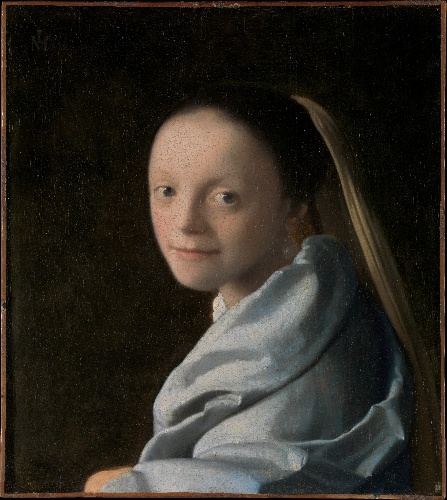
Title: Study of a Young Woman
Artist: Johannes Vermeer
Artist bio: Dutch, Delft 1632–1675 Delft
Date: ca. 1665–67
Object type: Painting
Classification: Paintings
Medium: Oil on canvas
Dimensions: 17 1/2 x 15 3/4 in. (44.5 x 40 cm)
Department: European Paintings
Credit line: Gift of Mr. and Mrs. Charles Wrightsman, in memory of Theodore Rousseau Jr., 1979
Accession year: 1979
Repository: Metropolitan Museum of Art, New York, NY
Tags: Portraits|Women